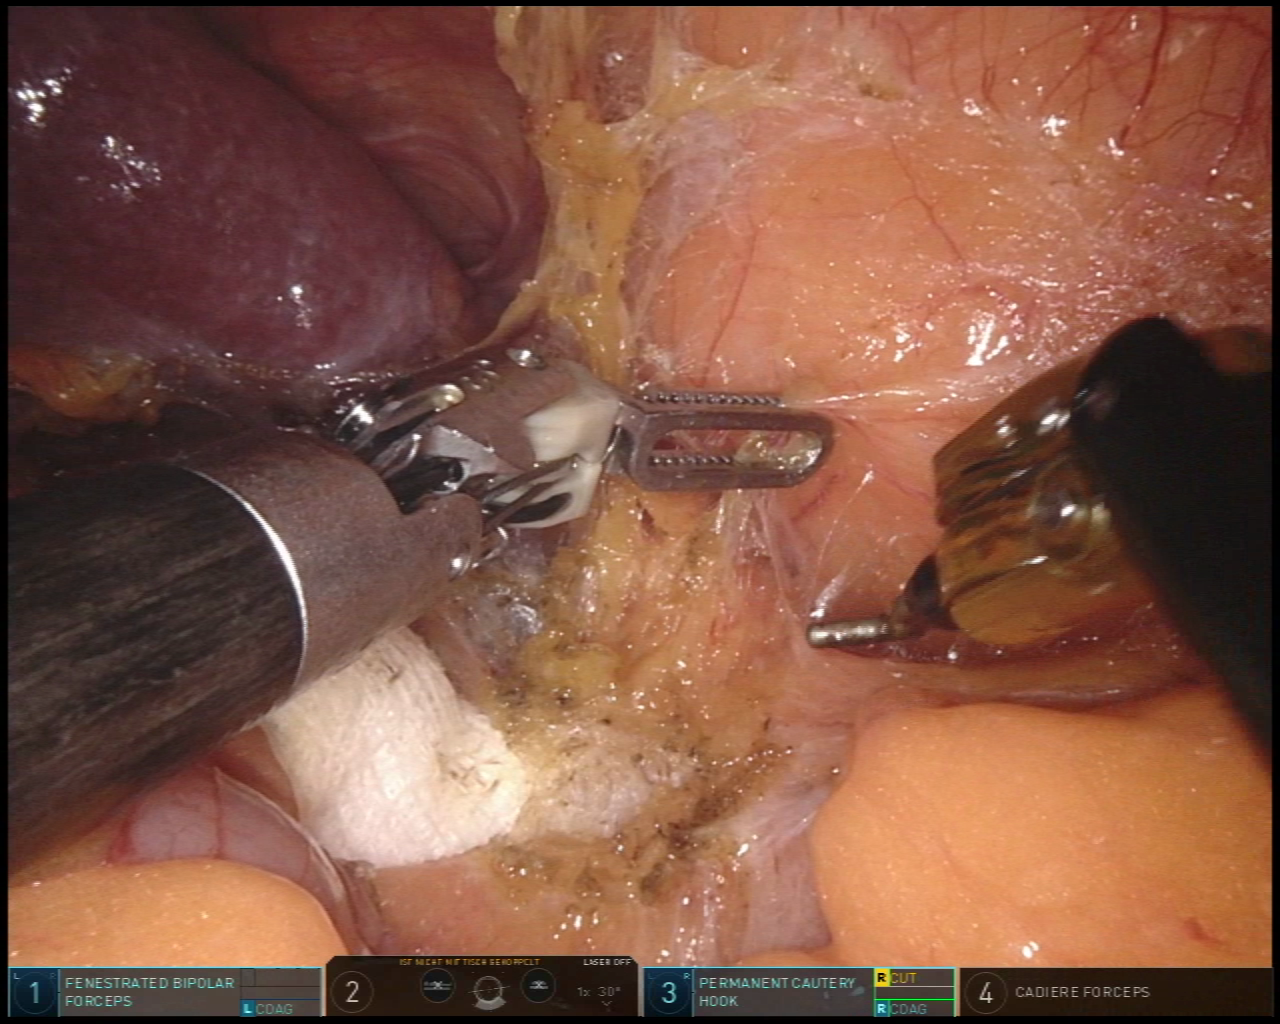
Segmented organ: spleen
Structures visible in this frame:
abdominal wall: yes
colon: yes
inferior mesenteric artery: no
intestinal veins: no
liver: no
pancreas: no
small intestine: no
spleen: yes
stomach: no
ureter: no
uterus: no
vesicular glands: no